Question: Here is my data and my current plot
'''
require(ggplot2)
a = rep(c(2,5,10,15,20,30,40,50,75,100), each=7)
b = rep(c(0.001,0.005,0.01,0.05,0.5,5,50), 10)
c = c(TRUE, TRUE, TRUE, TRUE, TRUE, TRUE, TRUE, FALSE, TRUE, TRUE, TRUE, TRUE, TRUE, TRUE, FALSE, FALSE, FALSE, TRUE, TRUE, TRUE, TRUE, FALSE, FALSE, FALSE, TRUE, TRUE, TRUE, TRUE, FALSE, FALSE, FALSE, TRUE, TRUE, TRUE, TRUE, FALSE, FALSE, FALSE, FALSE, TRUE, TRUE, TRUE, FALSE, FALSE, FALSE, FALSE, TRUE, TRUE, TRUE, FALSE, FALSE, FALSE, FALSE, TRUE, TRUE, TRUE, FALSE, FALSE, FALSE, FALSE, FALSE, TRUE, TRUE, FALSE, FALSE, FALSE, FALSE, FALSE, TRUE, TRUE)
dt = data.frame(a=a,b=b,c=c)
ggplot(dt, aes(x=a, y=b, color=c)) + geom_point() + scale_y_log10()
'''

Instead of the above blue and orange points, I would like the background to be colored in blue and orange. The boundary can either be straight lines or some LOESS line or whatever is easier to implement (some smooth line would be more fancy I think)! It sounds like a difficult problem to me. I welcome variants of the solution I asked as long as it looks good!
Can you help me with that? Thank you.
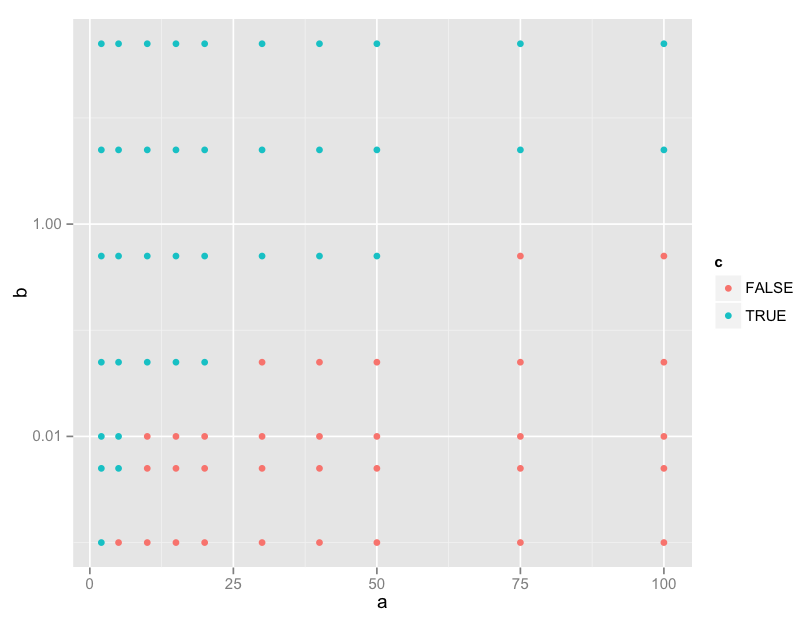
Answer: You could try this, the idea is to find the points for each group that would be at the separation of the two regions, then take the middle of these two points and get a LOESS line as boundary:
'''
library(dplyr)
#make column c numeric and order the dataframe
dt$c<-dt$c*1
dt<-dt[order(a,c),]
#get all the points that are where the change of "region" happens
#here it is where the c variable switches from 0 to 1, since dt is ordered
#by a and c, you can just find the first 1 and take that point and the one
#before
get_group_change<-function(x){
idx<-min(which(x[,"c"]==1))
x[c(idx-1,idx),]
}
boundary_points<-dt %>% group_by(a) %>% do(get_group_change(.))
#get the point in the middle of the boundary points
get_middle<-function(x){exp(mean(log(x)))}
middle_points<-boundary_points %>% group_by(a) %>% summarise_each(funs(get_middle),a,b)
middle_points$c<-2
#make a boundary data frame with a LOESS prediction for b
boundary<-data.frame(a=2:100,b=exp(predict(loess(log(b)~a,middle_points),2:100)),c=2)
#plot the regions, the middle_points are also plotted
ggplot(rbind(dt,middle_points), aes(x=a, y=b, color=as.factor(c))) + geom_point() + scale_y_log10()+
geom_ribbon(data=boundary,aes(ymin=min(dt$b),ymax=b),alpha=0.1,fill="red",colour=NA)+
geom_ribbon(data=boundary,aes(ymin=b,ymax=max(dt$b)),alpha=0.1,fill="green",colour=NA)
'''
I get something like this:

Or with straight lines for the boundary:
'''
ggplot(rbind(dt,middle_points), aes(x=a, y=b, color=as.factor(c))) + geom_point() + scale_y_log10()+
geom_ribbon(data=middle_points,aes(ymin=min(dt$b),ymax=b),alpha=0.1,fill="red",colour=NA)+
geom_ribbon(data=middle_points,aes(ymin=b,ymax=max(dt$b)),alpha=0.1,fill="green",colour=NA)
'''

Wouldn't be possible if the points did not have a discrete 'b'...